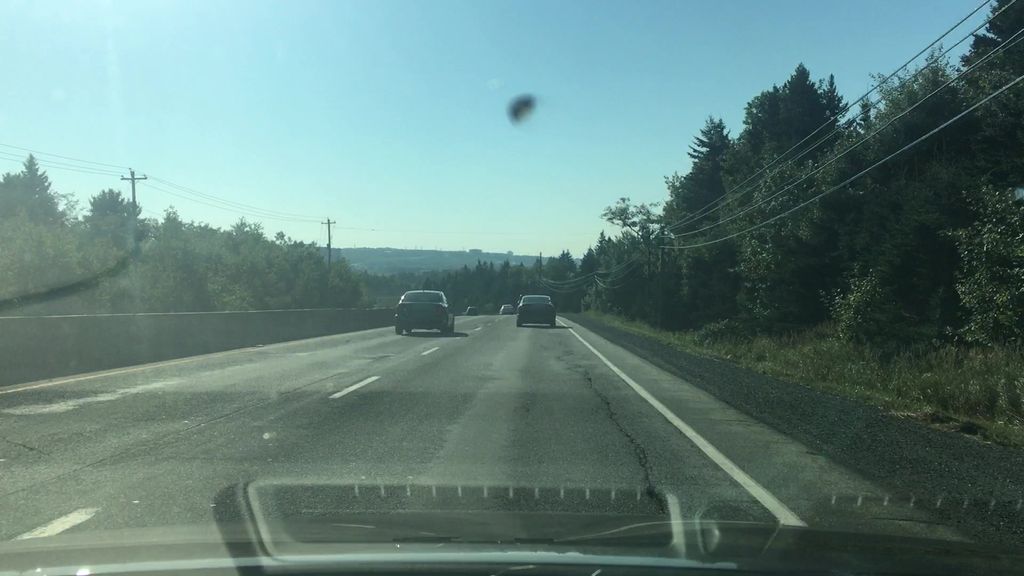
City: halifax